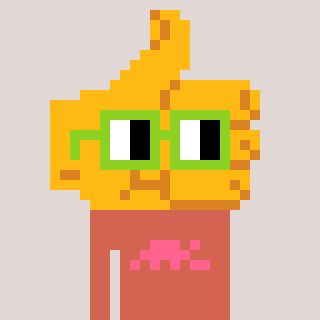
a pixel art character with square light green glasses, a thumbsup-shaped head and a peachy-colored body on a warm background